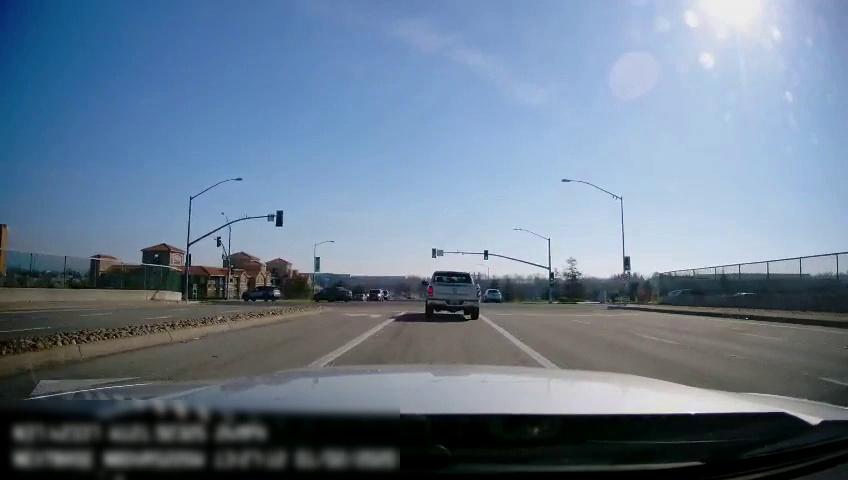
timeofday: Day
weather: Sunny
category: Drivable Space
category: Drivable Space
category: Vehicles | SUV
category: Vehicles | Car
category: Vehicles | Car
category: Vehicles | Car
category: Vehicles | SUV
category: Vehicles | Car
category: Vehicles | Car
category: Vehicles | Truck
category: Lanes | Current Lane
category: Lanes | Current Lane
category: Lanes | Current Lane
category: Lanes | Alternate Lane
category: Lanes | Opposite Lane
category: Lanes | Opposite Lane
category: Traffic | Lights
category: Traffic | Lights
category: Traffic | Lights
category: Traffic | Lights
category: Traffic | Lights
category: Traffic | Lights
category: Traffic | Lights